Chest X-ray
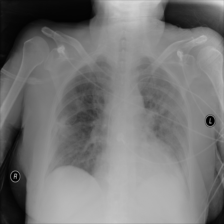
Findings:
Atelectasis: negative
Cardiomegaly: negative
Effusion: negative
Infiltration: negative
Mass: negative
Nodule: negative
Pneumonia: negative
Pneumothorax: negative
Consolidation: negative
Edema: negative
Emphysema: negative
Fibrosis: negative
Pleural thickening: negative
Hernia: negative